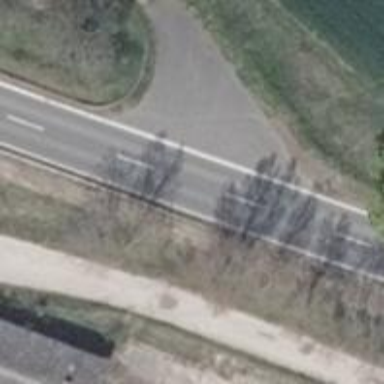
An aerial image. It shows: Secondary road with asphalt surface.